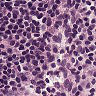
Metastatic tissue present: no